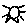
Label: sun